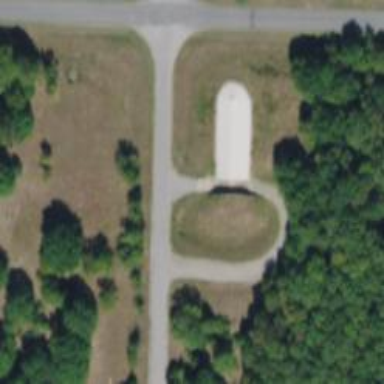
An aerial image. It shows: Military bunker for protection and defense.